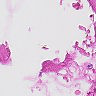
Metastatic tissue present: no